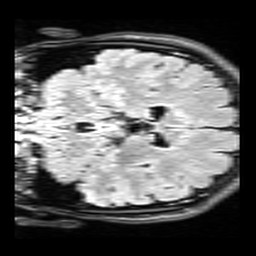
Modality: FLAIR
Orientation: coronal
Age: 21
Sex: male
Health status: healthy
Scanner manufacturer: siemens
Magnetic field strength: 3 T
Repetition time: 9 s
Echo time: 0.088 s